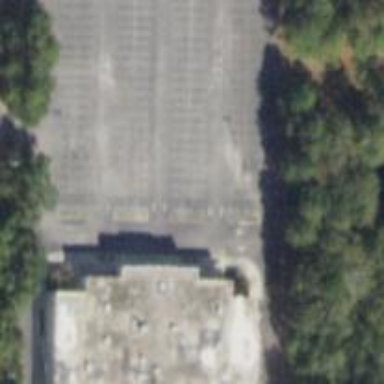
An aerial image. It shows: Parking space is available.